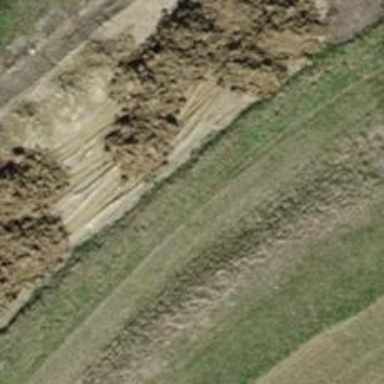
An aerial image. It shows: Grassy track with grade 5 track type.